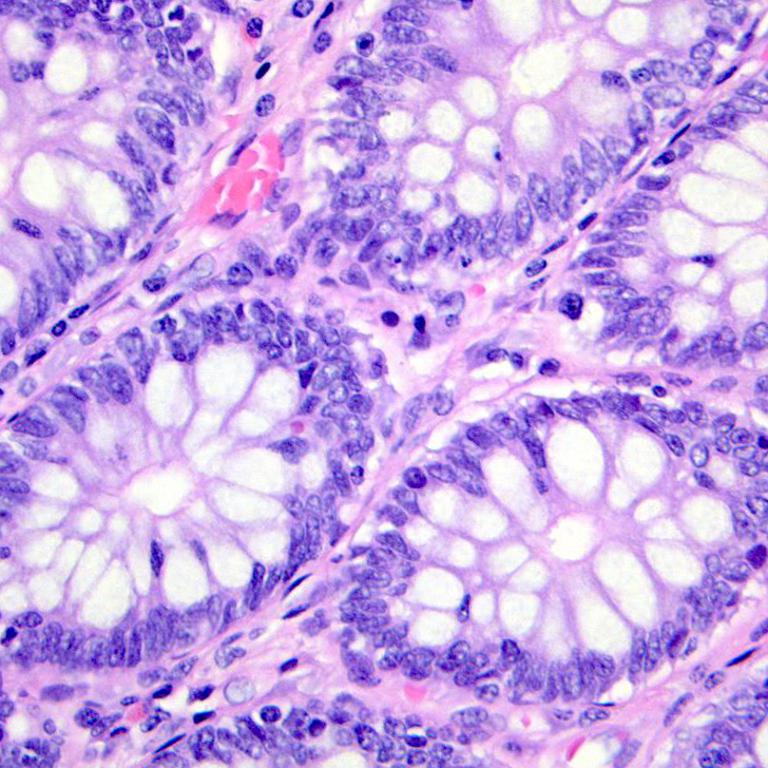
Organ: colon
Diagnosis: benign